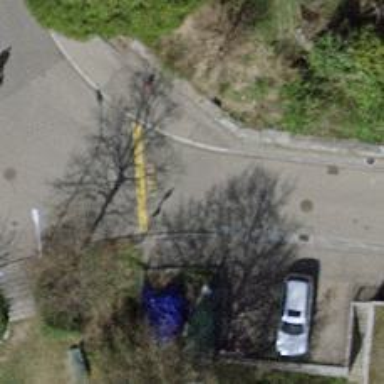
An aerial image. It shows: Unmarked crossing on footway.